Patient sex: F
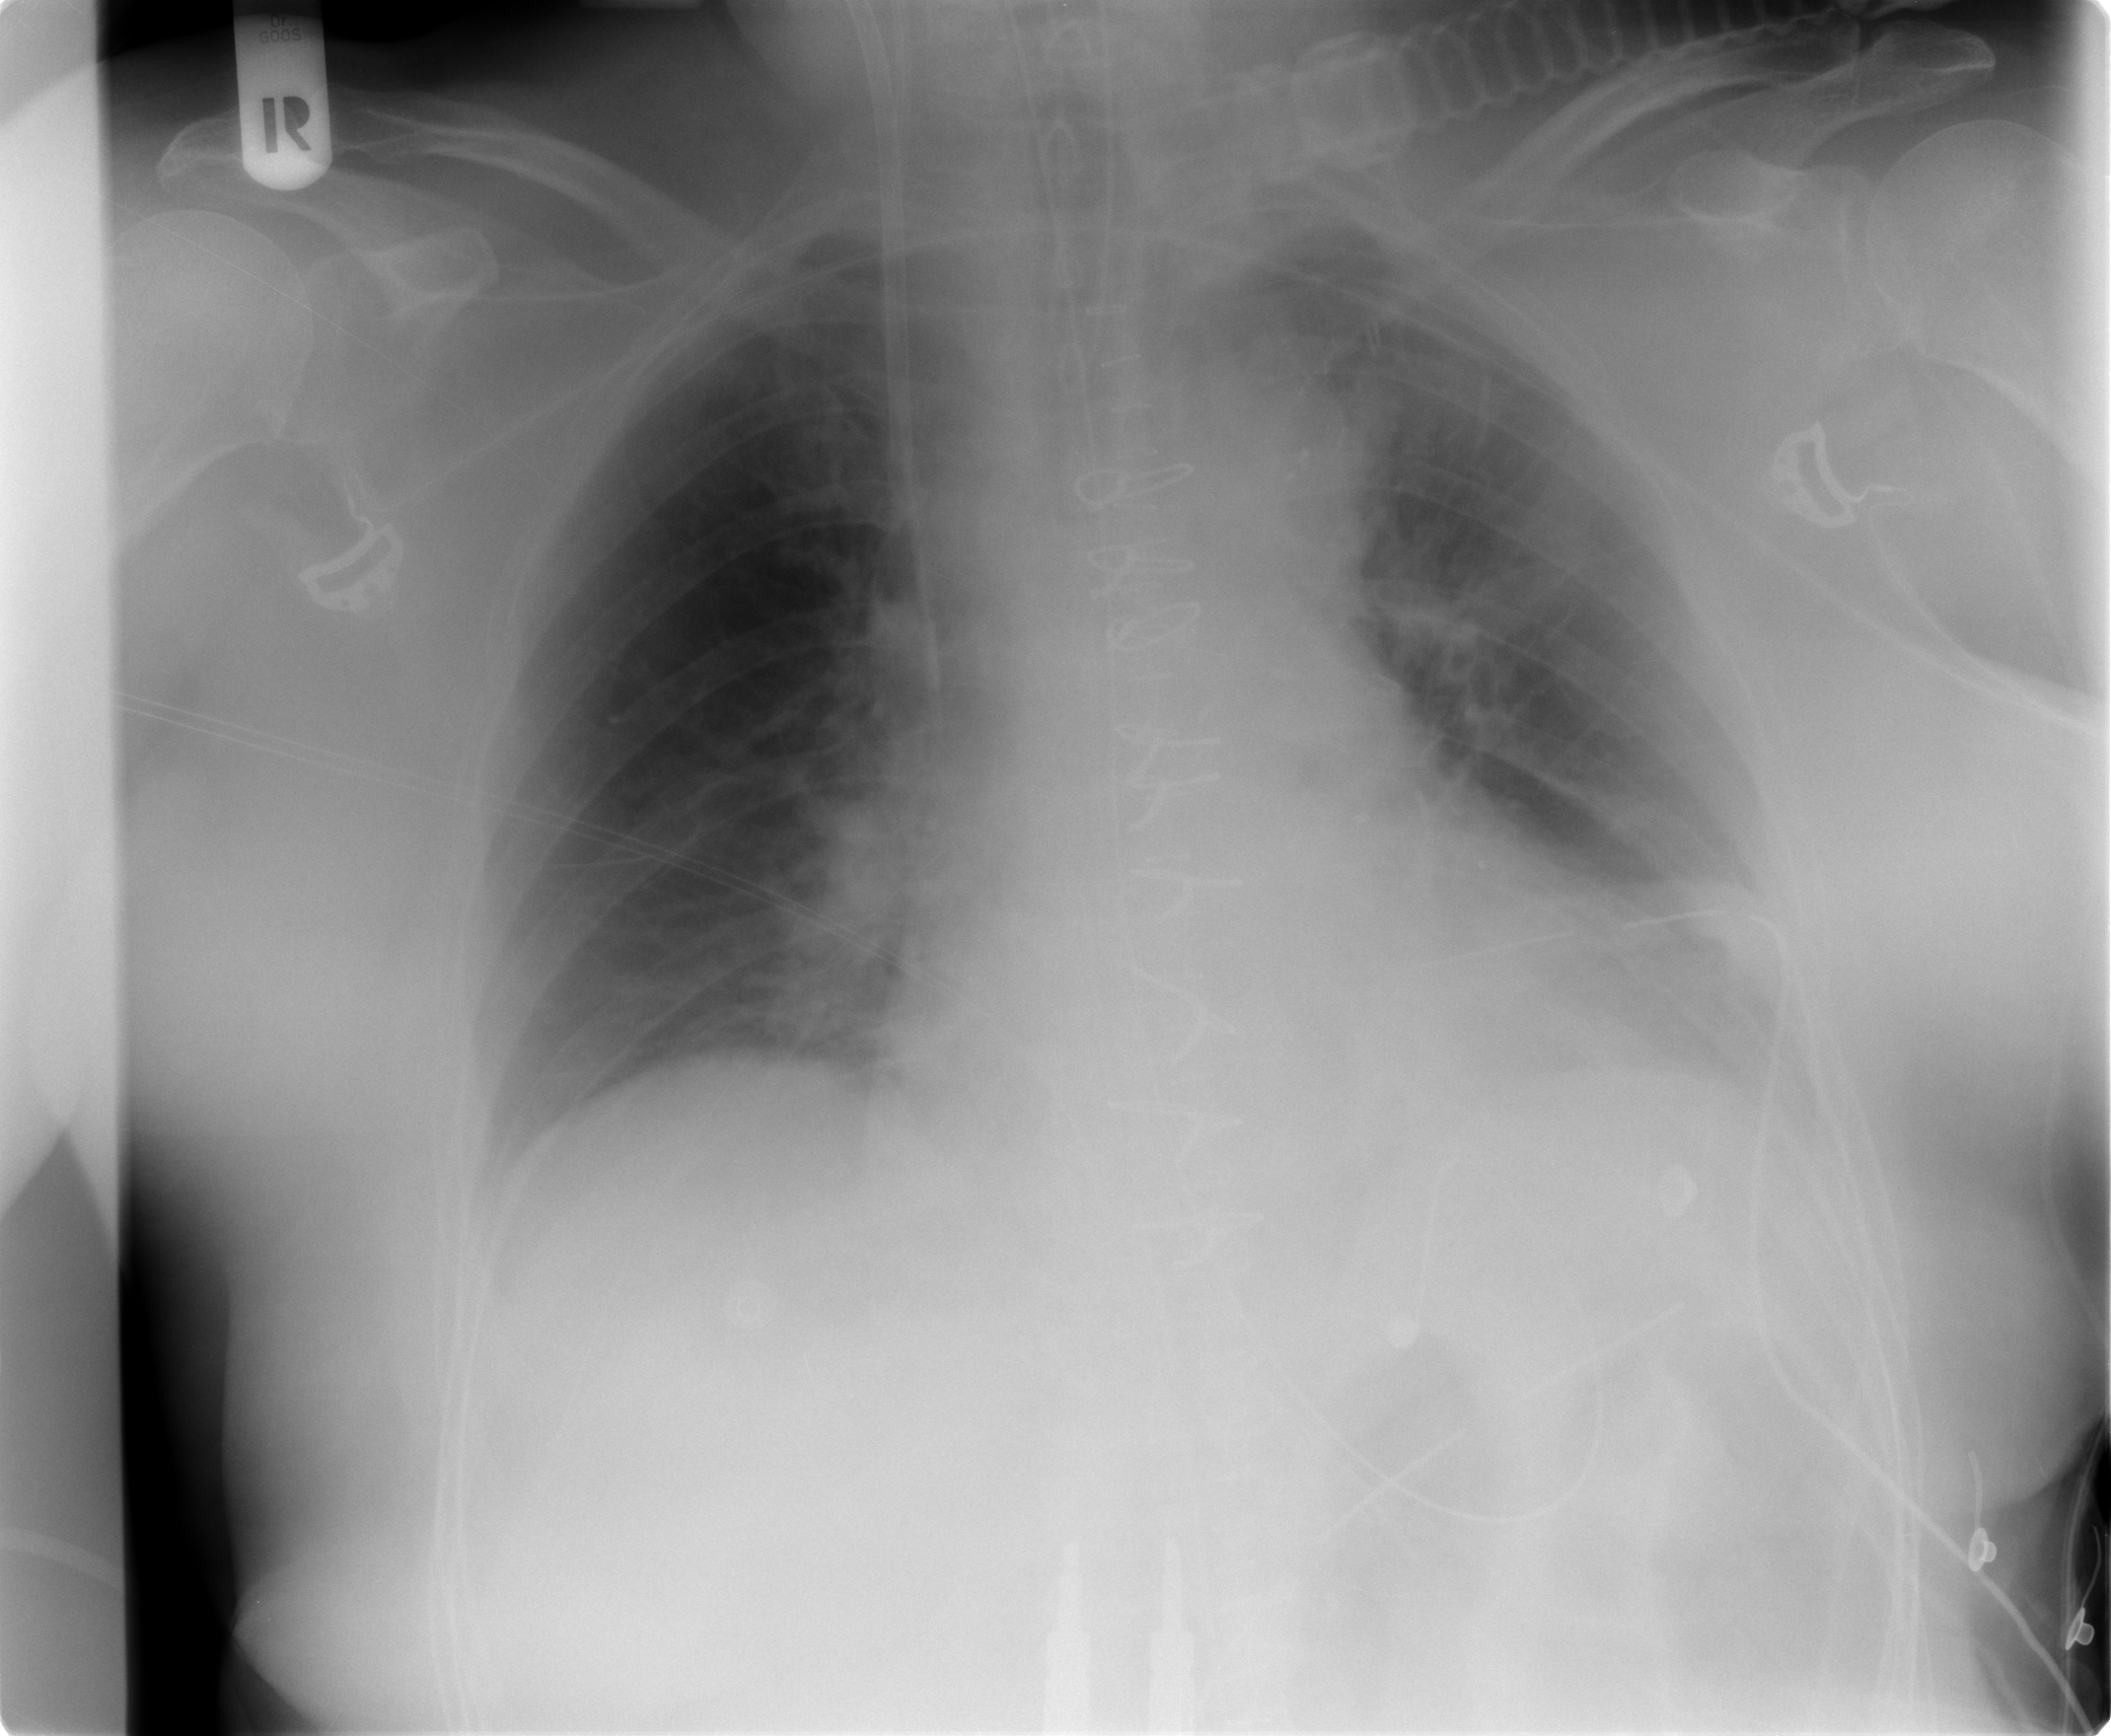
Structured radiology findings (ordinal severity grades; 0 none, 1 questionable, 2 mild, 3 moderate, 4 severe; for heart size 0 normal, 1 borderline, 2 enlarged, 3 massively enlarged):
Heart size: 1
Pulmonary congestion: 2
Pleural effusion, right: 0
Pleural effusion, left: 0
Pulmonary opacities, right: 0
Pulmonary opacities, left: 1
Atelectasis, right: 2
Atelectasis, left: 2